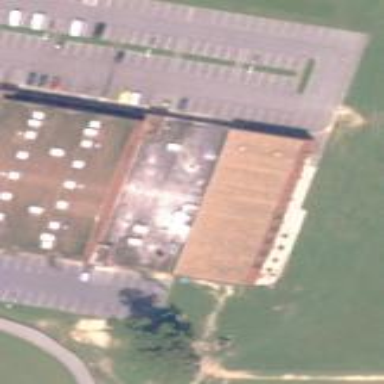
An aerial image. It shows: School building.